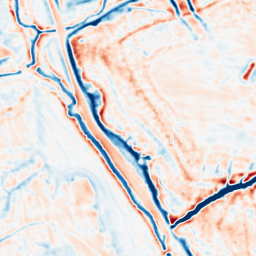
Category: multiscale
Decomposition family: dog_multiscale
Decomposition parameters: sigma_ratio: 1.4
n_scales: 4
base_sigma: 1
Upsampling method: bspline
Upsampling parameters: scale: 8
Upsampling scale: 8